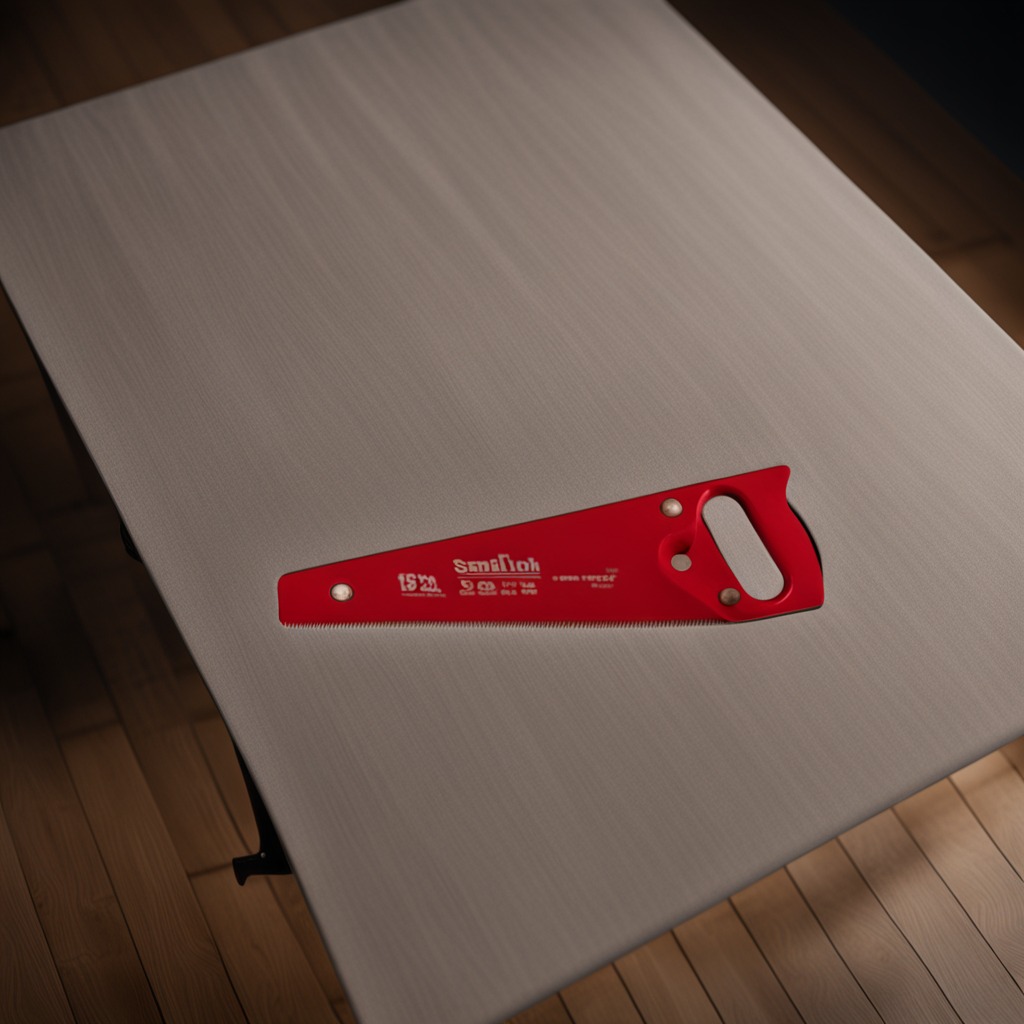
A metal saw is lying on the wooden table.